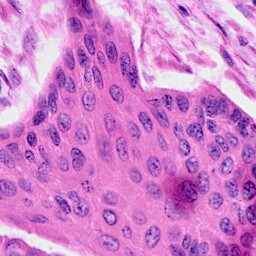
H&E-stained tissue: Cervix